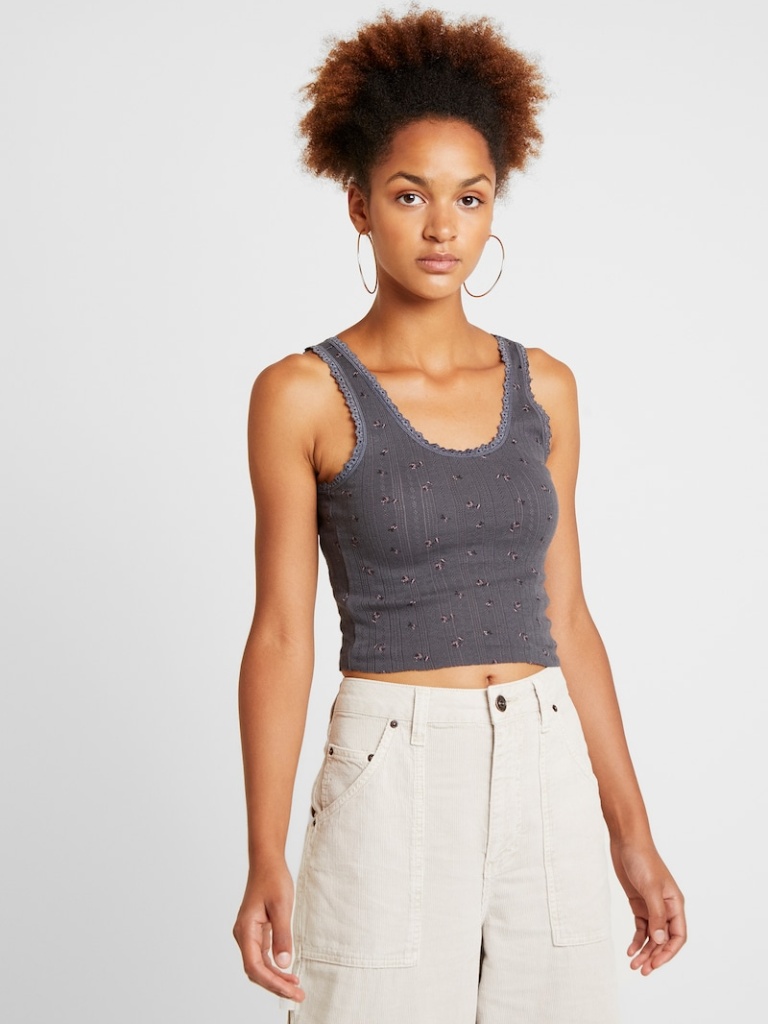
knit tight sleeveless hip length Untucked scoop tank